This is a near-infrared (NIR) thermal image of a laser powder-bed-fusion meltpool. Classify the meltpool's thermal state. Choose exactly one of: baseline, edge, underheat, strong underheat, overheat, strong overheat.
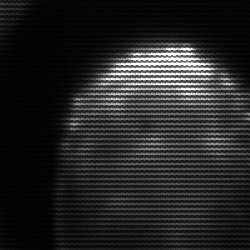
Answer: edge